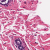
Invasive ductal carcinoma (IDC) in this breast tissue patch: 0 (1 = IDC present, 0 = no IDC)